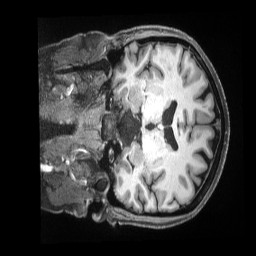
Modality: T1w
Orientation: coronal
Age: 54
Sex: female
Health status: ill
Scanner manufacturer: siemens
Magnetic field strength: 3 T
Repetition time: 2.5 s
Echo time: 0.00181 s